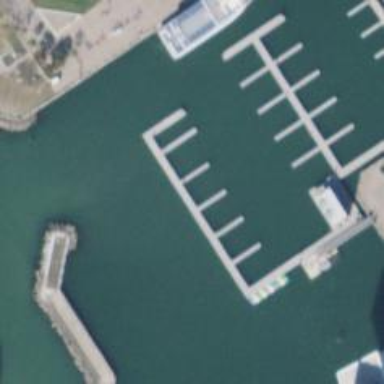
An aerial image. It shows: Man-made pier.